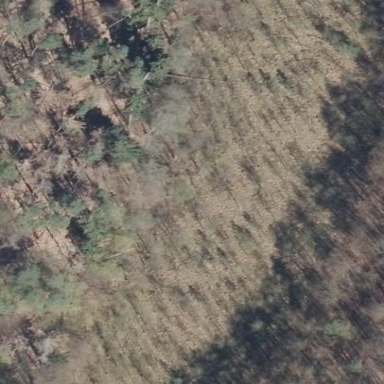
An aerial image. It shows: Patch of scrub vegetation.